Aerial crown-view tile of a tropical tree (Barro Colorado Island, Panama), acquired 20250915:
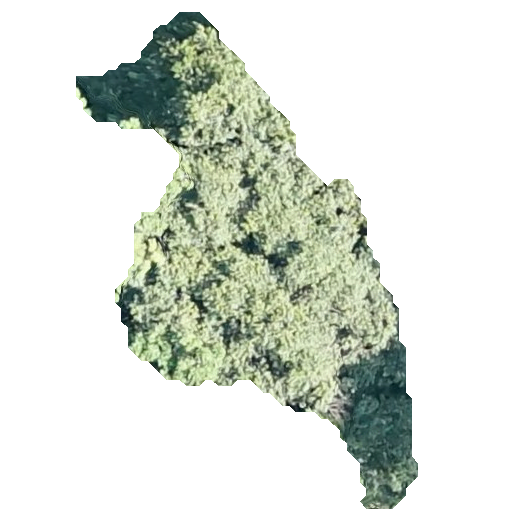
Species: Luehea seemannii
GBIF accepted scientific name: Luehea seemannii
Crown area: 114.891 m²